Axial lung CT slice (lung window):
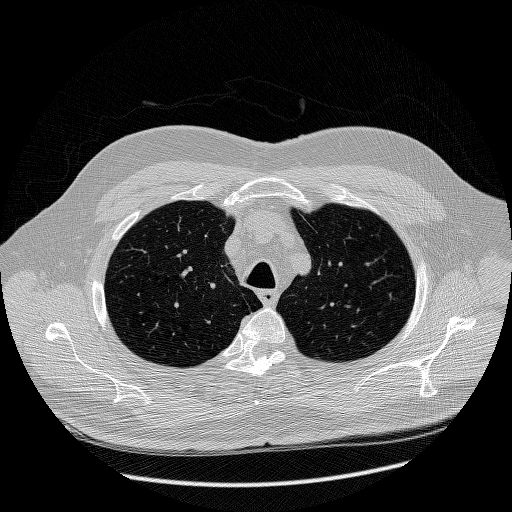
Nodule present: no